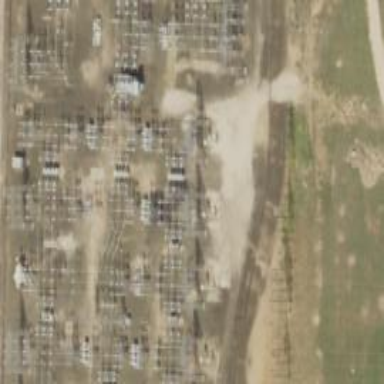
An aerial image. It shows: Switch for power supply.